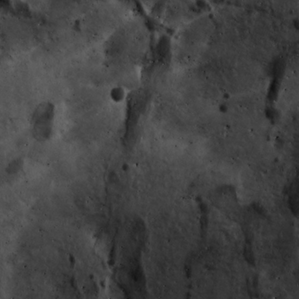
Label: non_frost